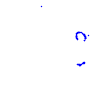
Particle: kaon